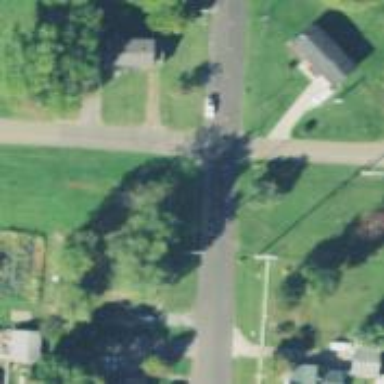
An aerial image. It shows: Power pole.